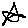
Label: star